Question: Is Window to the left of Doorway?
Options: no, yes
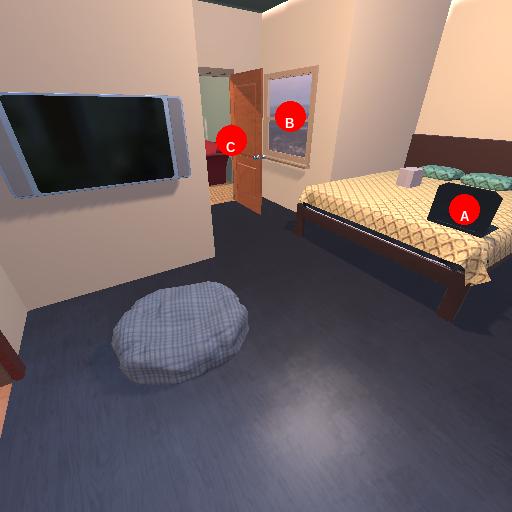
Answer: no